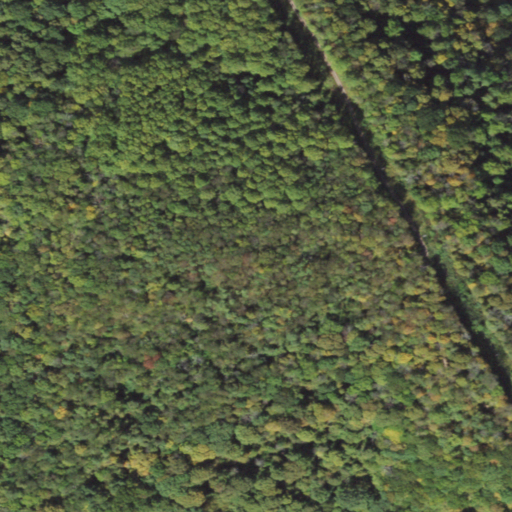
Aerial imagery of ridge(s) in Pennsylvania named Klondike Ridge containing deciduous forest and mixed forest